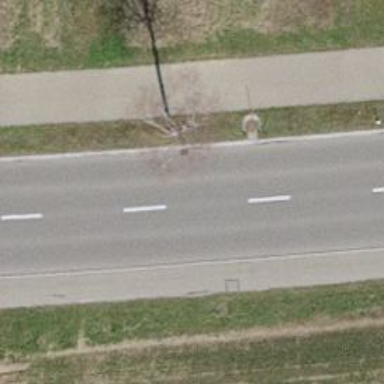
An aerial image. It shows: Avenue of deciduous broadleaved trees.